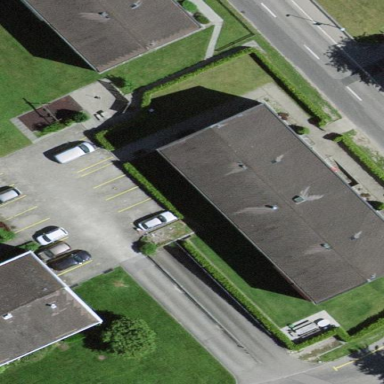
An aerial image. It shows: Parking area with surface.